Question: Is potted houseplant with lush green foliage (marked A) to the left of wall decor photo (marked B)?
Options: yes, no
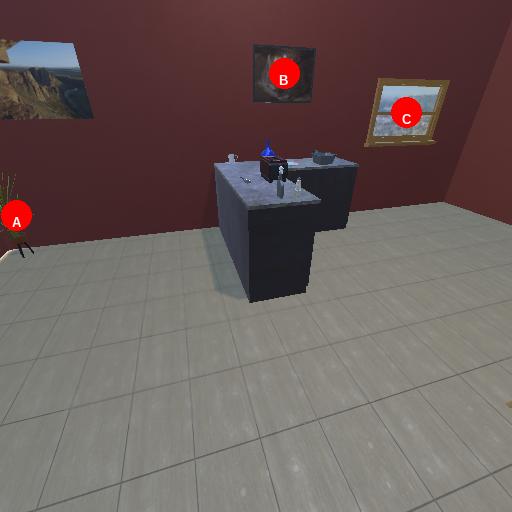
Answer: yes